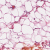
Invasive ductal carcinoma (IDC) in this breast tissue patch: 0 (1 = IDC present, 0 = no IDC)